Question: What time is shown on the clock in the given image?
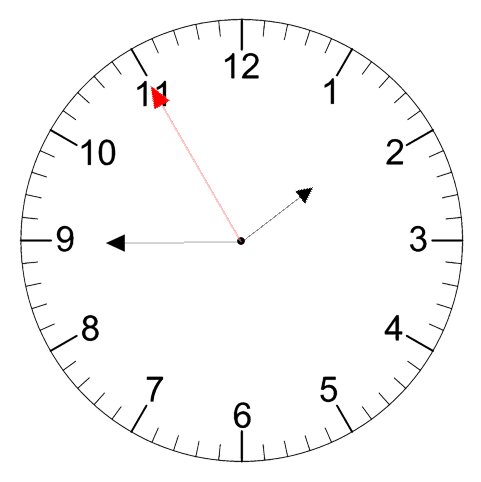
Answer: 01:44:55